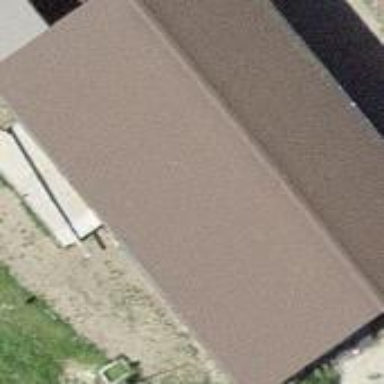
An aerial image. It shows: Shed.